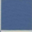
Piece: xx